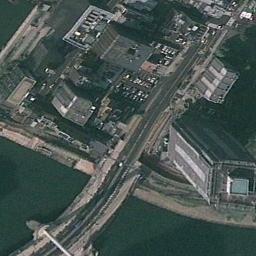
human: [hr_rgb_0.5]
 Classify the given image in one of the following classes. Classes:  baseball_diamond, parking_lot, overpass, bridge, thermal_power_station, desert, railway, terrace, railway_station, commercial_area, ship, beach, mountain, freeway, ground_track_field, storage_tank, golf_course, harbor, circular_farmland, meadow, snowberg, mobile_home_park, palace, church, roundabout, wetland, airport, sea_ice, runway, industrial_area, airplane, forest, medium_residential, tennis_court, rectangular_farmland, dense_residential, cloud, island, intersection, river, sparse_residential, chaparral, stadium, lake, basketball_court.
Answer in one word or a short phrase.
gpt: commercial_area